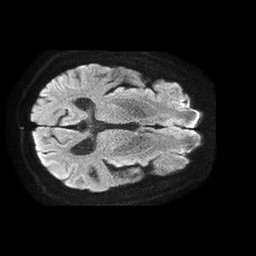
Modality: TRACE
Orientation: axial
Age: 67
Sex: male
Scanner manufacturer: philips
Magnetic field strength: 1.5 T
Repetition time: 4.6 s
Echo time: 0.08517 s